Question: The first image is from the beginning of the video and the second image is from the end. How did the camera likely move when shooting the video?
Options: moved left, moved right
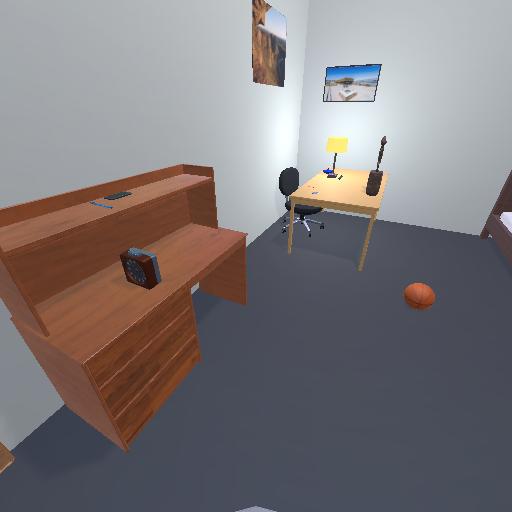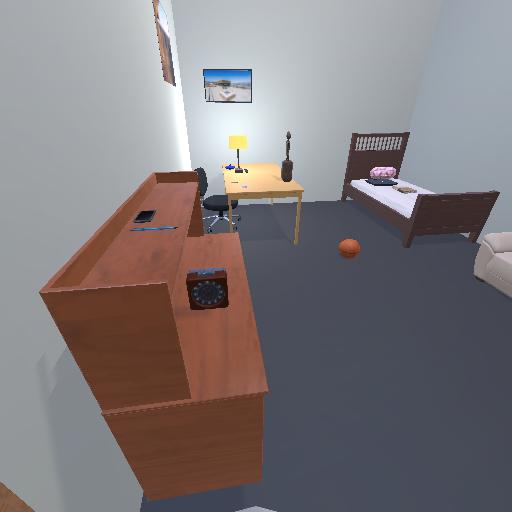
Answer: moved left